This plot shows a bearing's acceleration signal over time (raw waveform). Determine the bearing's health state. Answer with exactly one of: normal, inner_race, outer_race, ball.
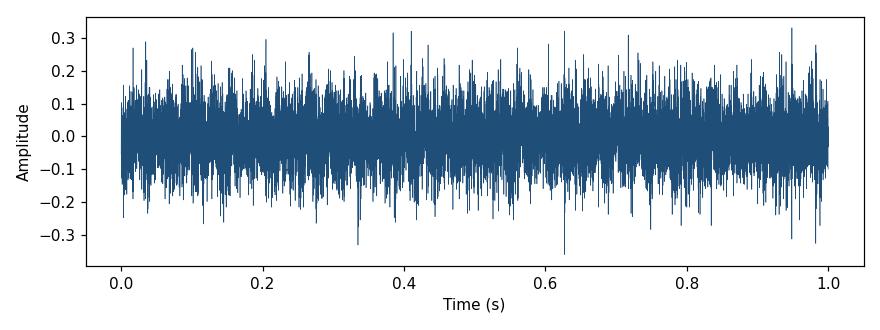
Answer: normal